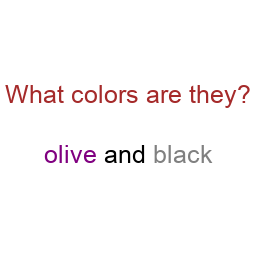
Color: purple, gray
Color name shown: olive, black
Background color: white
Question text color: brown